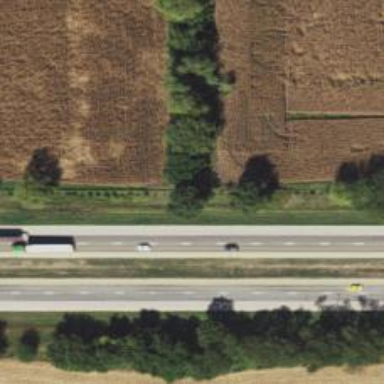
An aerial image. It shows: Motorway.